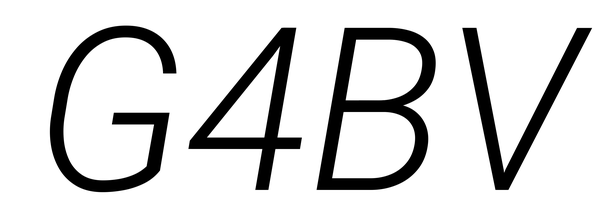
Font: Roboto-Italic_Light_Italic